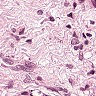
Metastatic tissue present: yes